Question: I would like to place two UIViewControllers on a window (like you can see below). Is it possible to set this up to each view is controlled by it's own controller respectively?

In the app delegate I'm adding the subview the following way
'''
TabBarViewController *tabBarVC = [[TabBarViewController alloc] init];
CGRect frame = tabBarVC.view.frame;
frame.origin.y = self.window.bounds.size.height - frame.size.height;
tabBarVC.view.frame = frame;
[self.window insertSubview:tabBarVC.view aboveSubview:tabVC.view];
'''
It loads, but when I click on a button (IBAction), or do anything which needs the controller, the app crashes. What am I doing wrong?
Thanks!
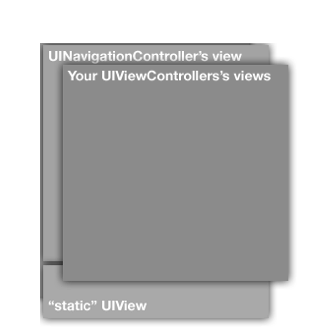
Answer: Create a strong reference for an iVar or property for tabBarVC and change this line:
'''
TabBarViewController *tabBarVC = [[TabBarViewController alloc] init];
'''
To:
'''
tabBarVC = [[TabBarViewController alloc] init];
'''
Or
'''
self.tabBarVC = [[TabBarViewController alloc] init];
'''